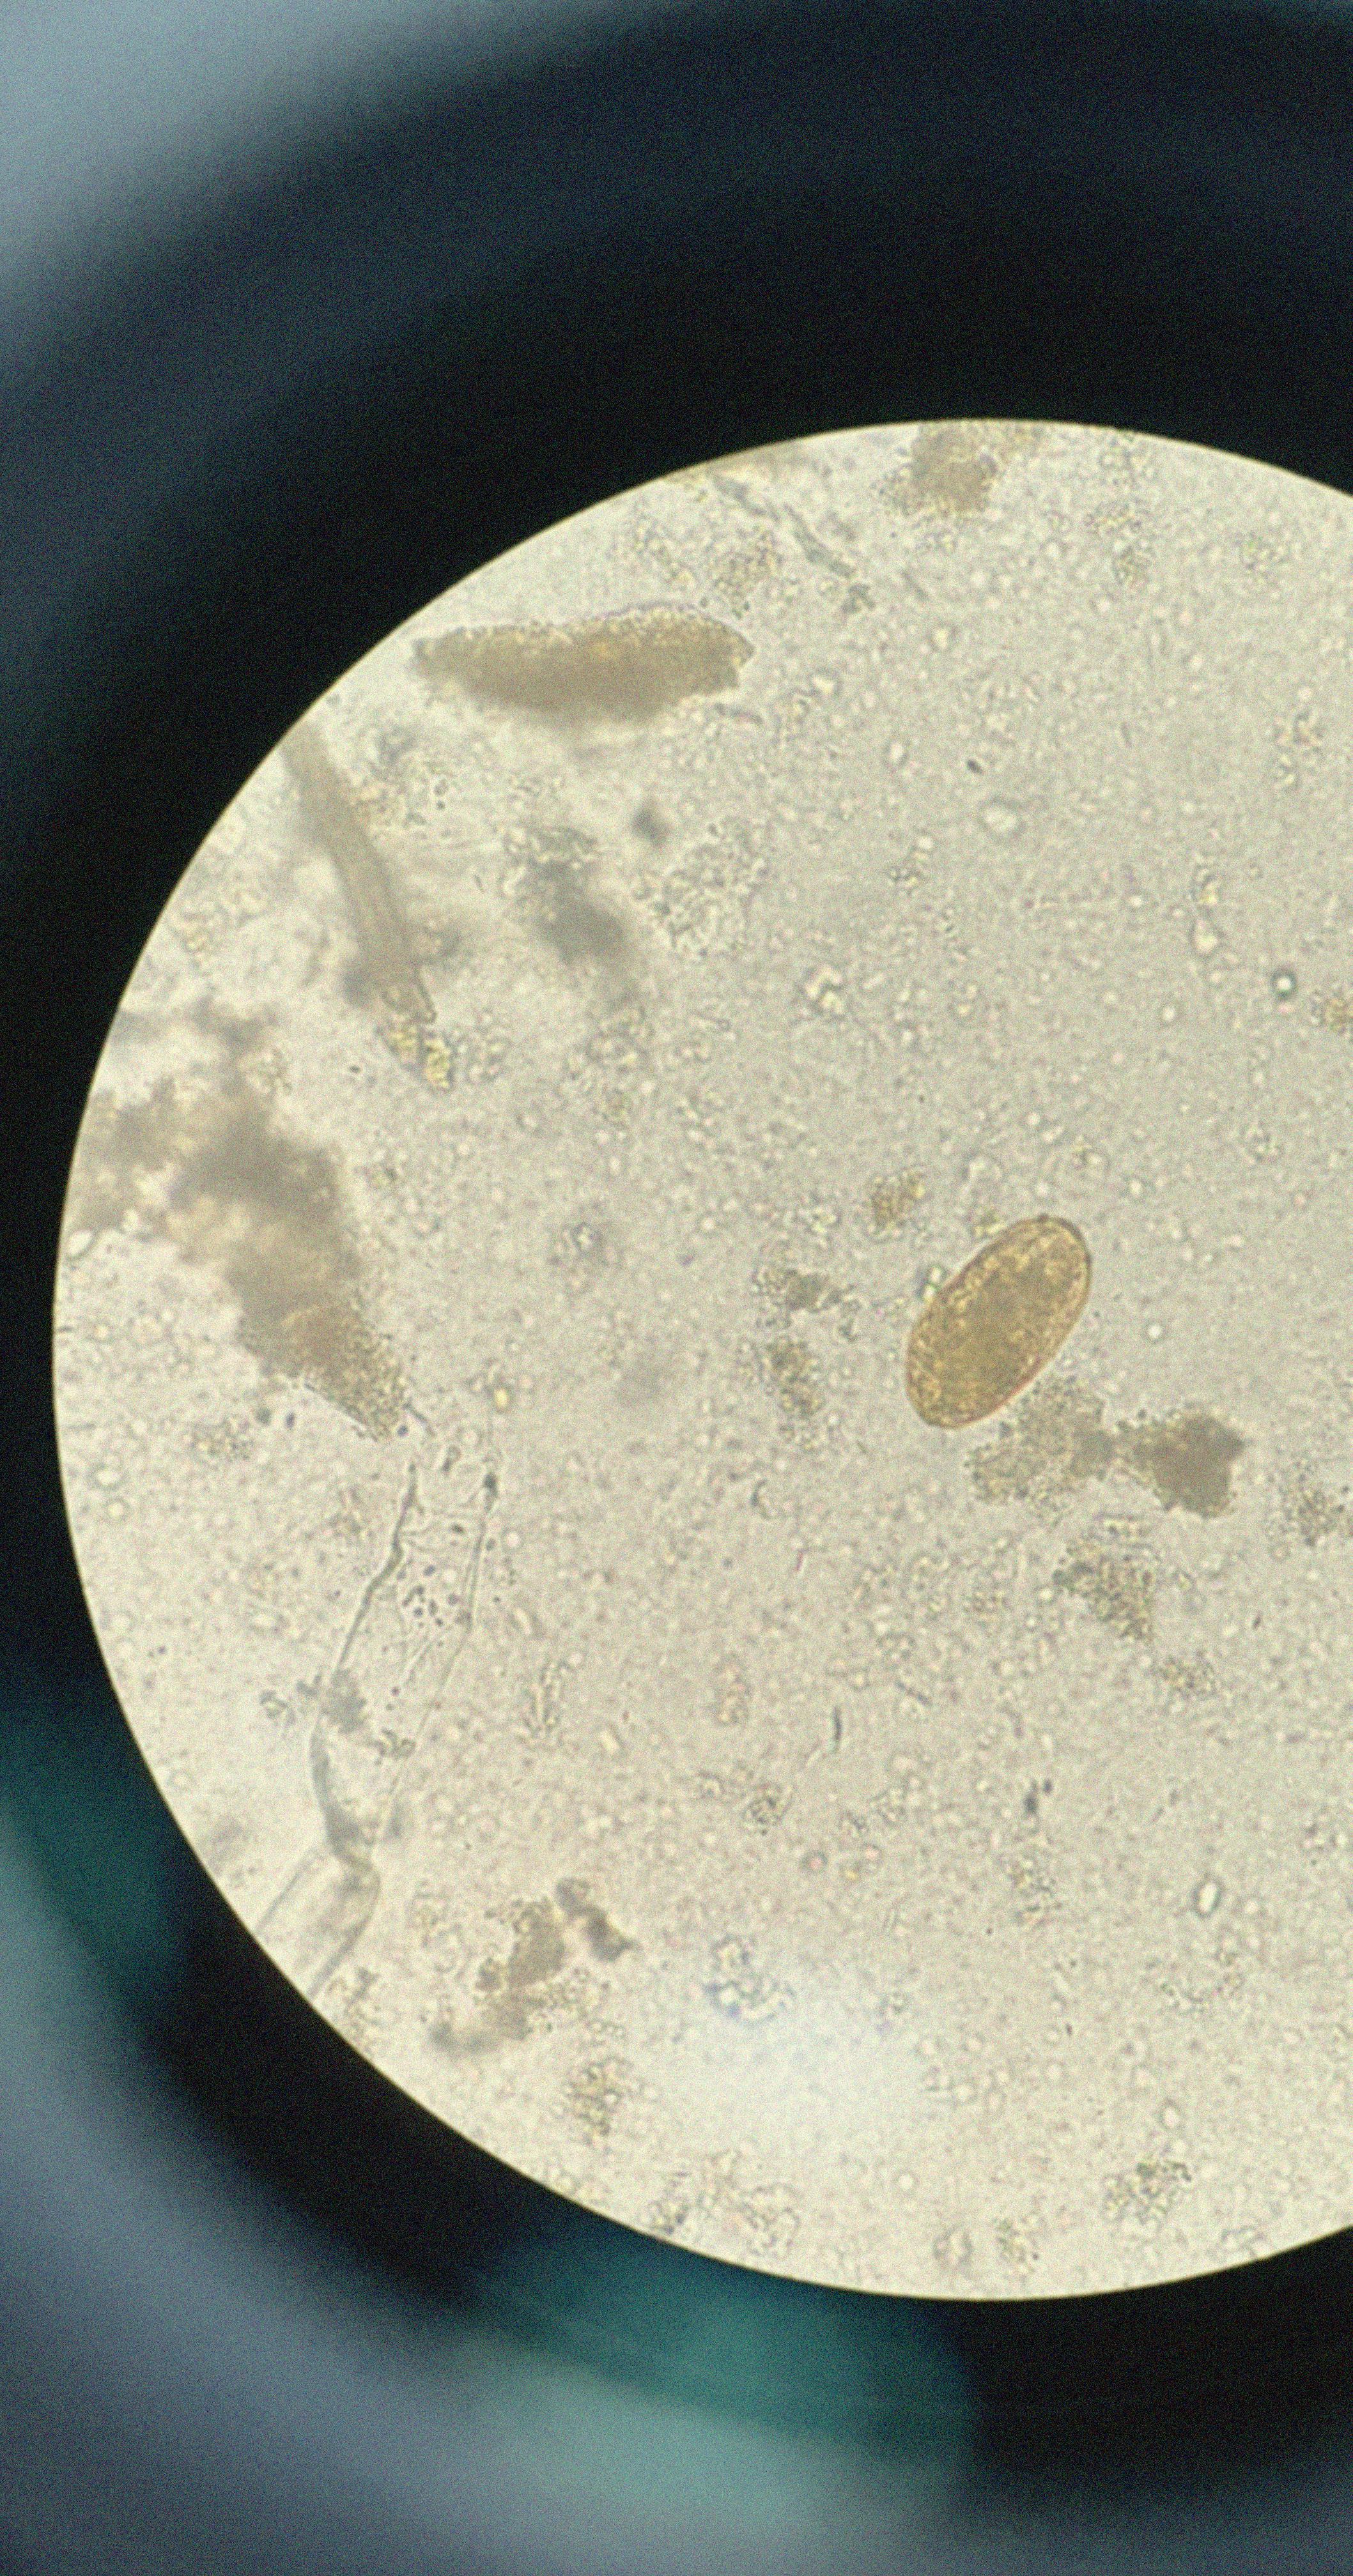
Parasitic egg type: Paragonimus spp